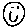
Label: smiley face